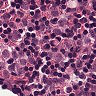
Metastatic tissue present: yes